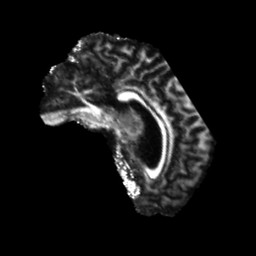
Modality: FA
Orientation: sagittal
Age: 41
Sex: male
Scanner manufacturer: siemens
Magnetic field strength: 3 T
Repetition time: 5.25 s
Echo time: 0.08 s